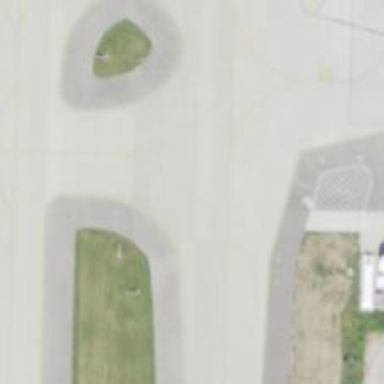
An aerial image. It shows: View of taxiway at the airport.